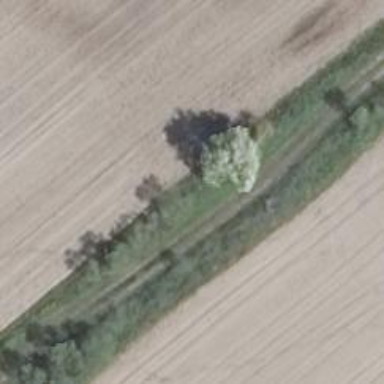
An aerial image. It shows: Deciduous broadleaved tree.